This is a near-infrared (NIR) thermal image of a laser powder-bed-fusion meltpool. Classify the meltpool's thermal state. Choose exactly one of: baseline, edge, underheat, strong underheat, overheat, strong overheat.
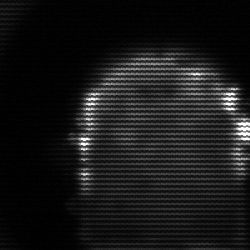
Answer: baseline